Interaction volume radius: 10 \u00c5
Interaction volume height: 10 \u00c5
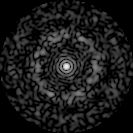
Disorder parameter: 0.8386